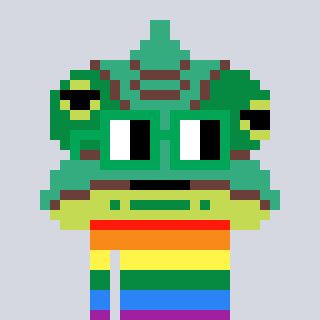
a pixel art character with square green glasses, a chameleon-shaped head and a grayscale-colored body on a cool background